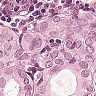
Metastatic tissue present: yes